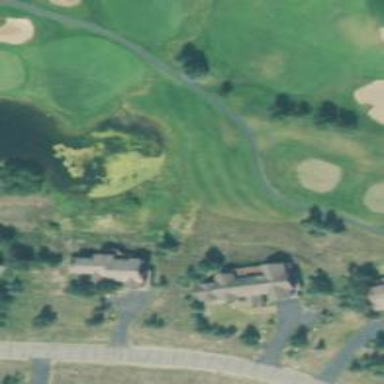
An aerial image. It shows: Golf cartpath that is also road path.